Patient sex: M
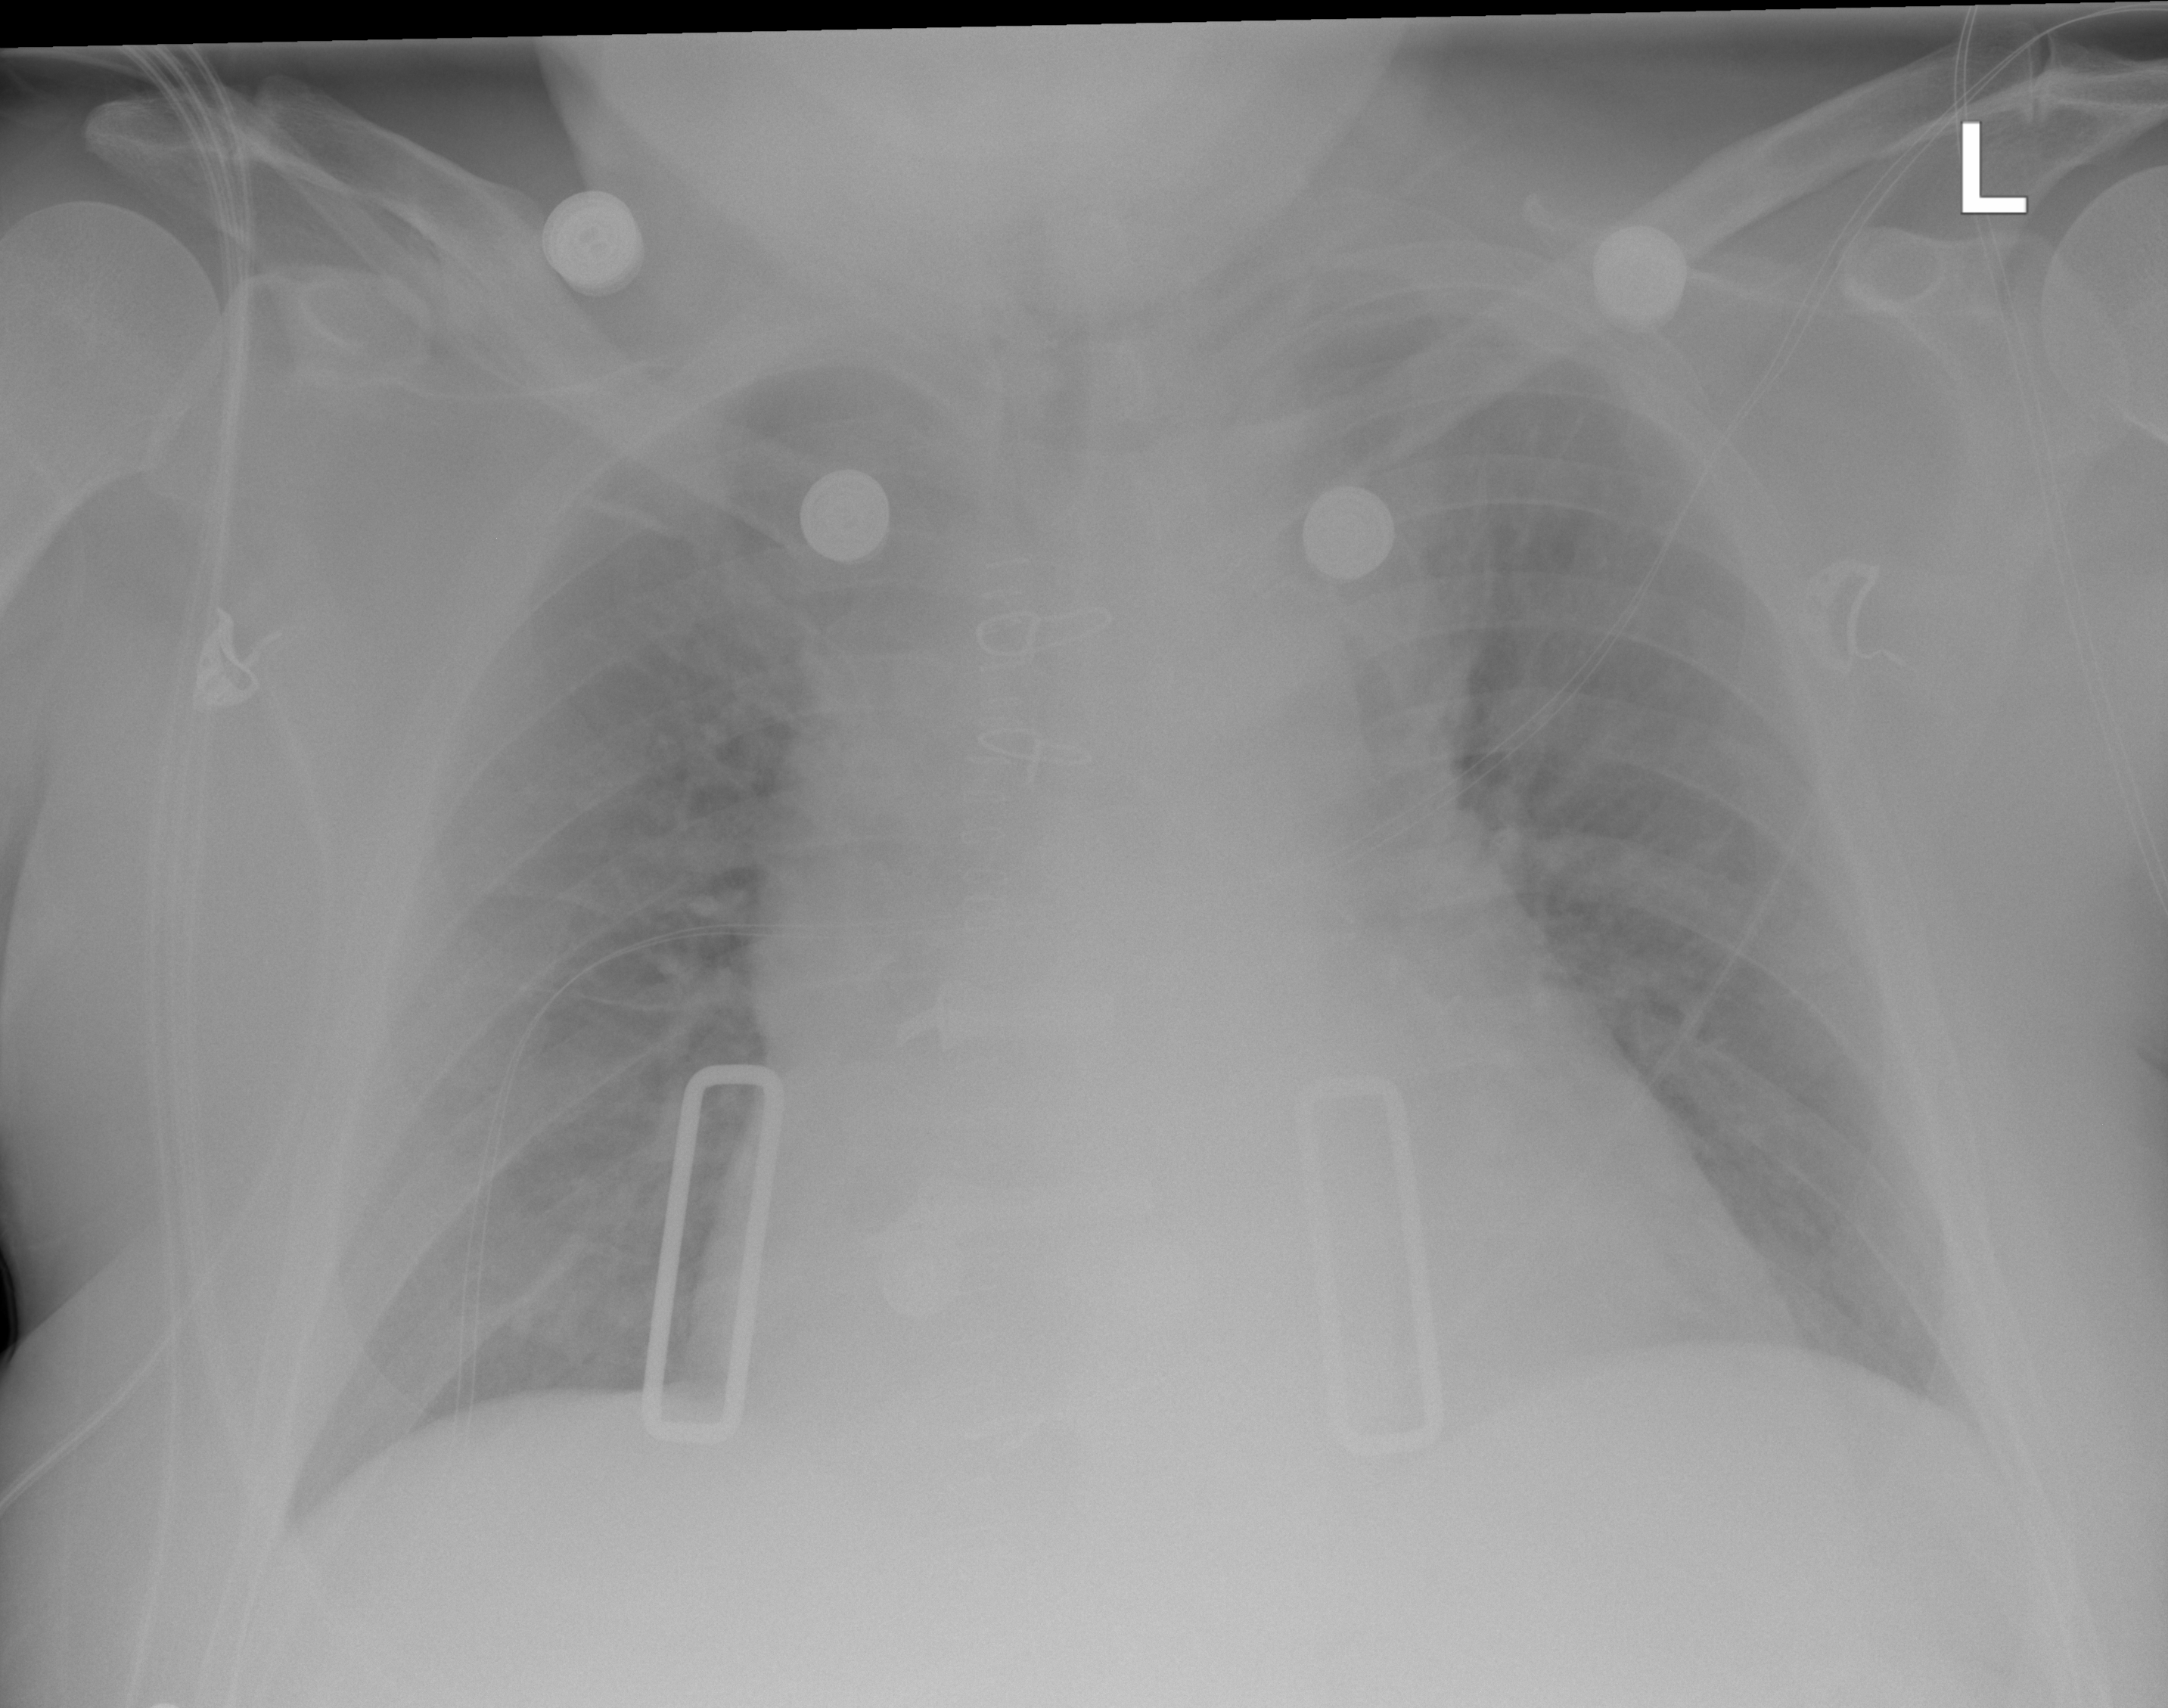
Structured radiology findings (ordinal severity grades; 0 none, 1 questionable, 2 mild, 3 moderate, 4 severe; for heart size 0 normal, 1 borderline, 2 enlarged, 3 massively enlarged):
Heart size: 2
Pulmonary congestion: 0
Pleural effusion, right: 0
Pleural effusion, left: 0
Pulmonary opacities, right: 0
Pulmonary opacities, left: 0
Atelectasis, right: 2
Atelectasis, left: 0